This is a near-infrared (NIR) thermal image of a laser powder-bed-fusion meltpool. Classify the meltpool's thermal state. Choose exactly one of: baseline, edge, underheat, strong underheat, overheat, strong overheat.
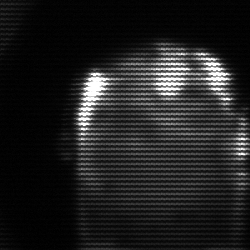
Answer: baseline